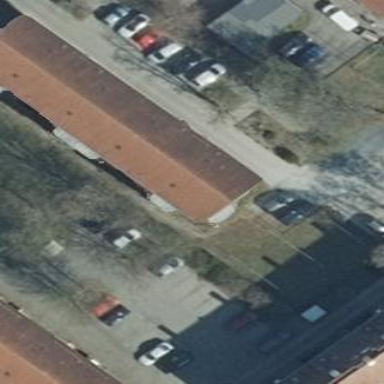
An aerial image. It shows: Residential building.